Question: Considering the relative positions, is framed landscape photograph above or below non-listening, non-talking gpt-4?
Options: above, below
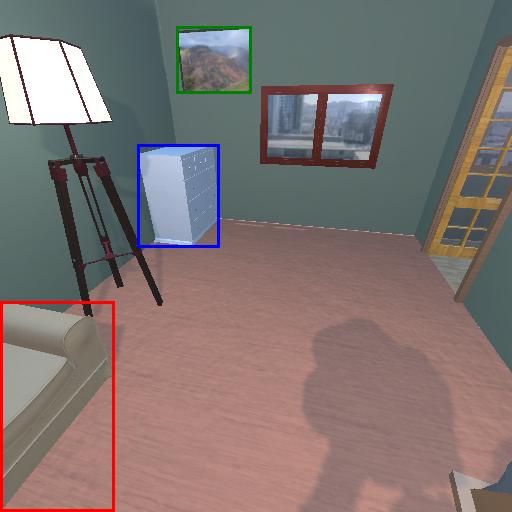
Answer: above